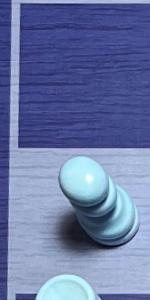
Label: Pawn_White